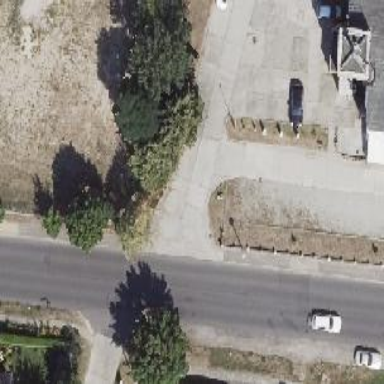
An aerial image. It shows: Asphalt sidewalk.